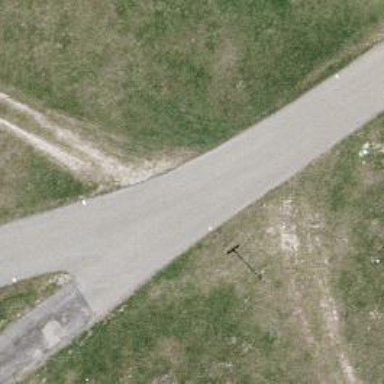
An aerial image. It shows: Unclassified road with grade 1 track type.